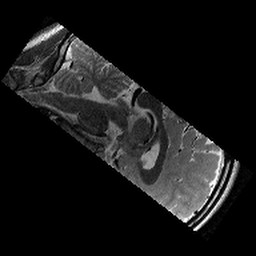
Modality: T2w
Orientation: sagittal
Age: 13
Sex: female
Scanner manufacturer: siemens
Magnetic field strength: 3 T
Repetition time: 9.23 s
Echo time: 0.067 s